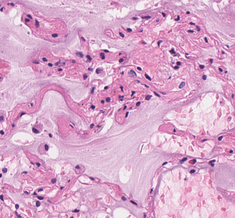
Tumor epithelial tissue: no
Tumor-associated stroma tissue: no
Normal tissue: yes